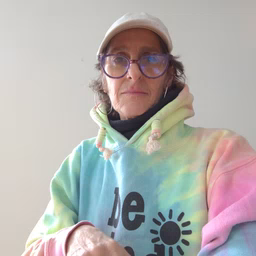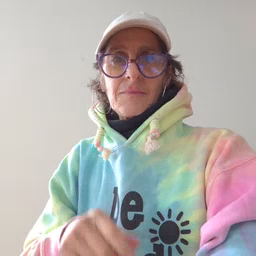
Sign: pen